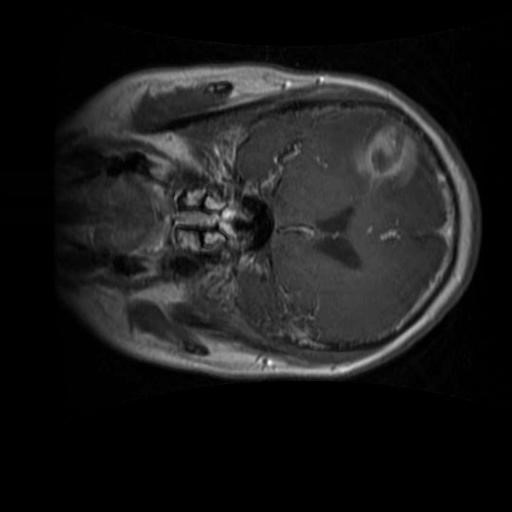
Label: brain_glioma